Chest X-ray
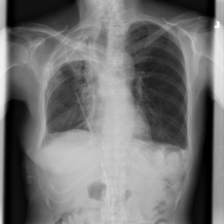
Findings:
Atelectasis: negative
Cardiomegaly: negative
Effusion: negative
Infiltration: negative
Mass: negative
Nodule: negative
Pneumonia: negative
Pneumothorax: negative
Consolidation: negative
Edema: negative
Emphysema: negative
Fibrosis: negative
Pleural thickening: negative
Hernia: negative